This time-frequency spectrogram was computed from a rotor test-rig vibration snapshot; brighter regions carry more energy. Based on the visible evidence, which rotor condition applies: normal, misalignment, unbalance, looseness?
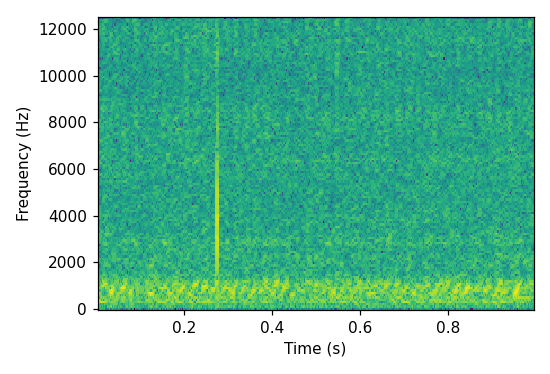
Answer: normal